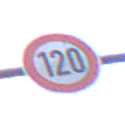
Verkehrszeichen: Geschwindigkeit120
Umgebung: Outdoor, Urban
Tageszeit: SunriseSunset
Wetter: PartlyCloudy
Licht: Natural
Jahreszeit: NotSpecified
Kontrast: LowContrast